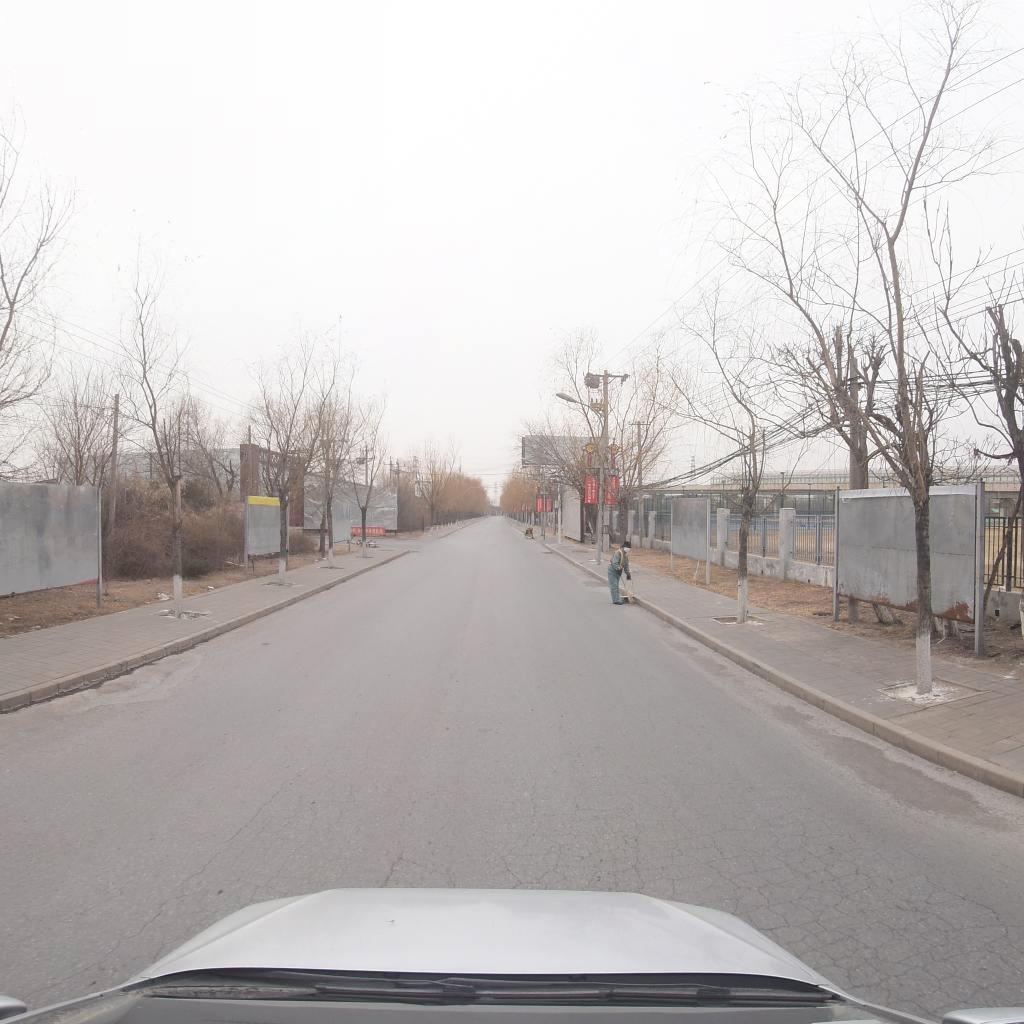
Region: Fengtai
Road damage annotations: alligator crack